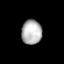
Tissue: prostate
Cell type: Epithelial cells
Senescence score: 0.3477
Nuclear area (px): 484
Mean DAPI intensity: 180.808